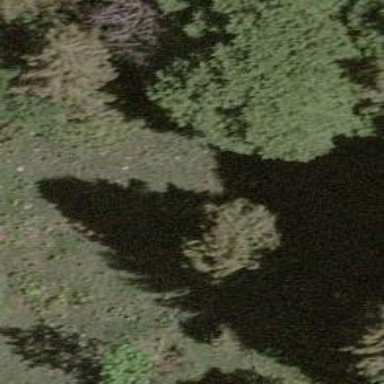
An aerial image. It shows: Beautiful tree in nature.